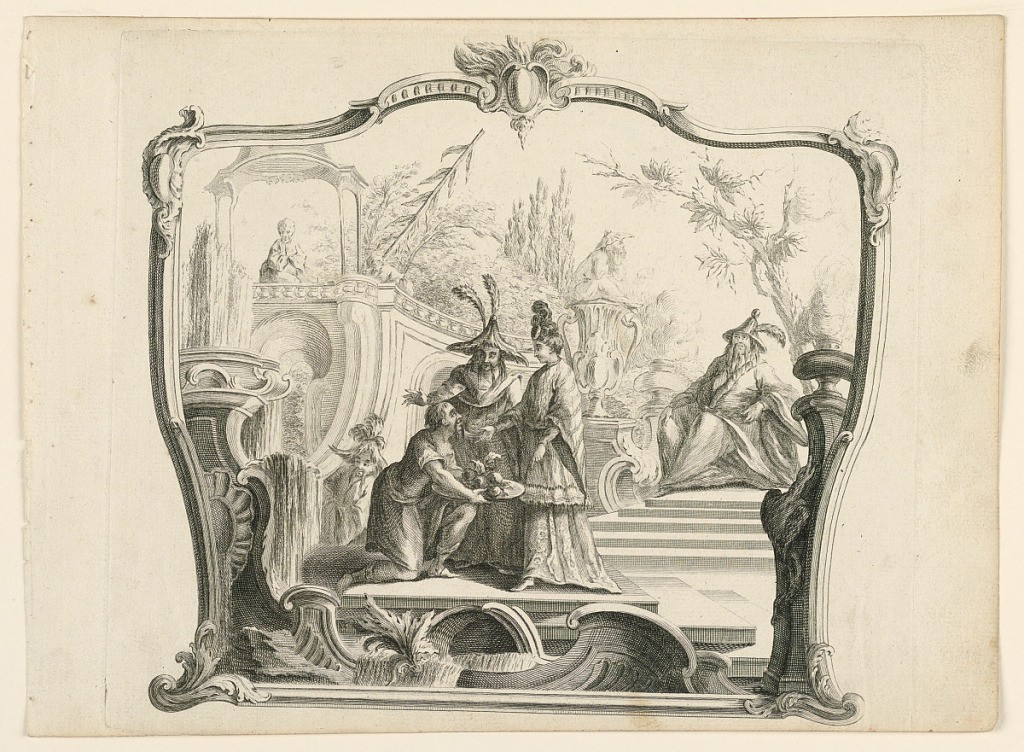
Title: Screen or Over-Door, Chinoise Subject
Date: ca. 1740–1750
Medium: Engraving on paper
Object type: Print
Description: Within an irregular frame, a Chinese figure pays homage to a Mandarin family in a garden setting with archtiecture resembling that of La Joue.